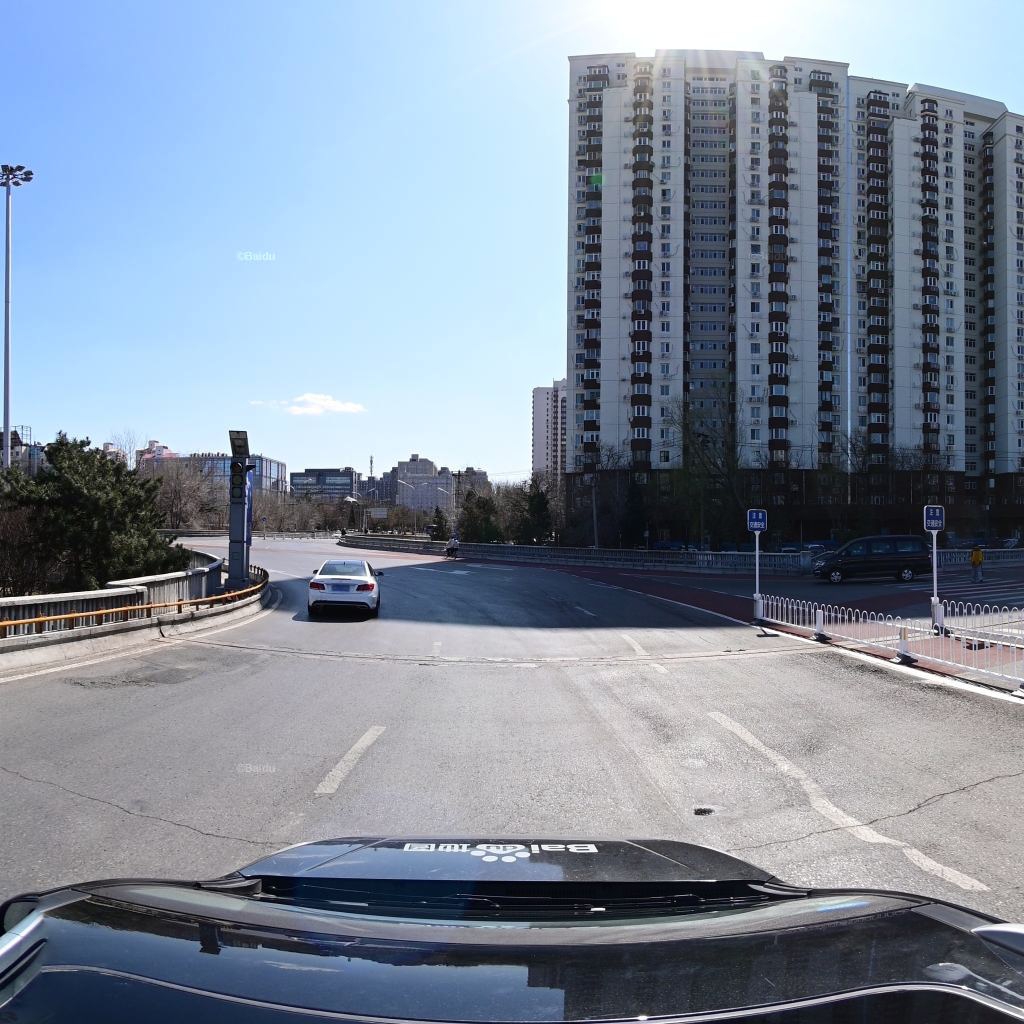
Region: Fengtai
Road damage annotations: transverse crack, transverse crack, pothole, transverse crack